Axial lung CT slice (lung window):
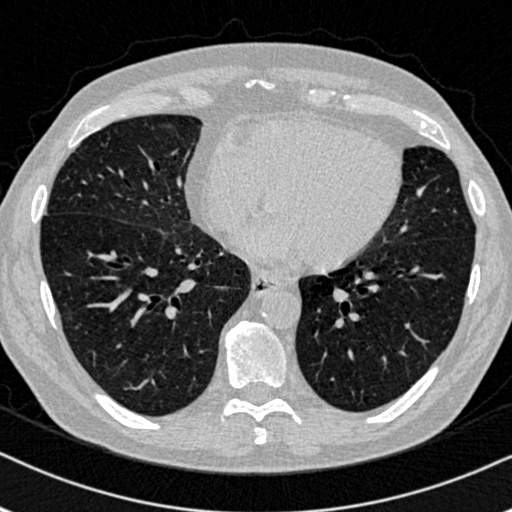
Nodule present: no